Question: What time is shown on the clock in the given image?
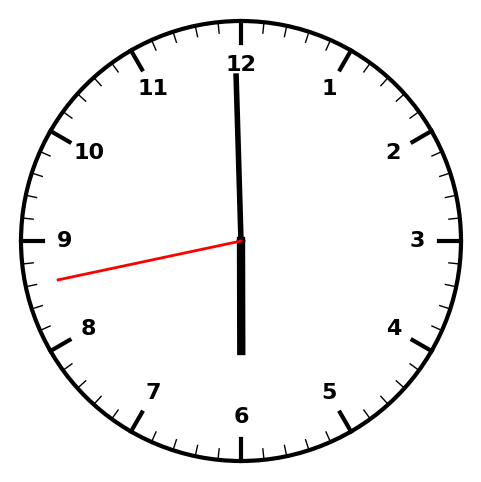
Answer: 05:59:43